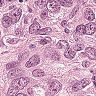
Metastatic tissue present: yes